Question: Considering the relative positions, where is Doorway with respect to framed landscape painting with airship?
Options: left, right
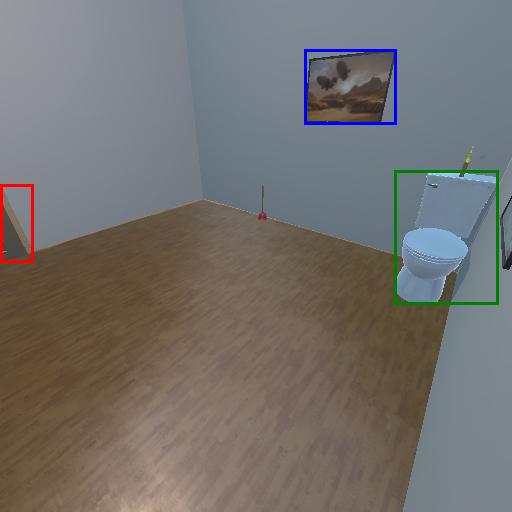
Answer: left